Question: I have implemented Maps and Pin in to it but when I Drag map Pin also moves with it. I want to fix pin in the center location of screen and Drag underneath Map.
Currently I Drag pin and where I drop it tells its lattitude, Longitude points.
I want to stop the pin to move along with map.

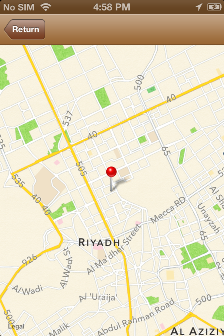
Answer: This is not the idea of a map annotation. Annotaions have geographical coordinates, and therefore move with the map.
What you want is a custom view (which looks like a pin) which you add to the viewController as subView. Your custom view is then parallel to the mkMapKit in view Hierarchy, then such a view always stays on its screen coordinates.
Examples are: Cross hairs in the middle of the screen, ruler views, coordinates display, etc.